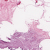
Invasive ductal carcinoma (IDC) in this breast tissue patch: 0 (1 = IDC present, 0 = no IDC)